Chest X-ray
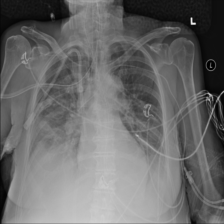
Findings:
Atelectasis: negative
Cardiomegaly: negative
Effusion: negative
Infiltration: negative
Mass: negative
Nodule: negative
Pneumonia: negative
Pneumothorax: negative
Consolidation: positive
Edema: negative
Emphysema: negative
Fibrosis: negative
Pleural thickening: negative
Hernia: negative